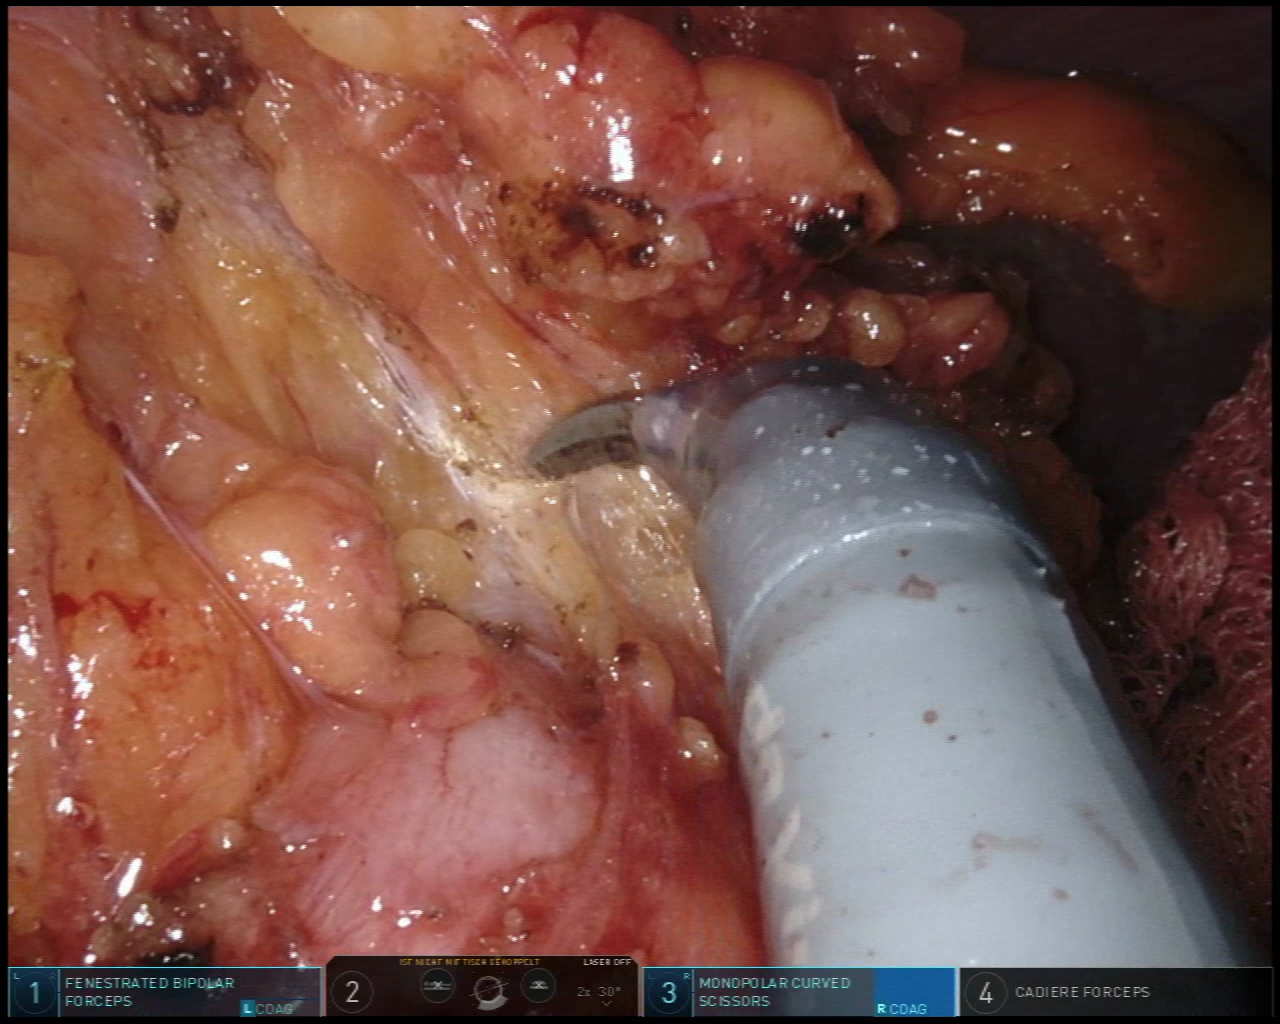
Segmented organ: stomach
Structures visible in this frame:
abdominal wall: yes
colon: no
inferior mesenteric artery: no
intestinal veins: no
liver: no
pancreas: no
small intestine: no
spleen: yes
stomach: yes
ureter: no
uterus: no
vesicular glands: no